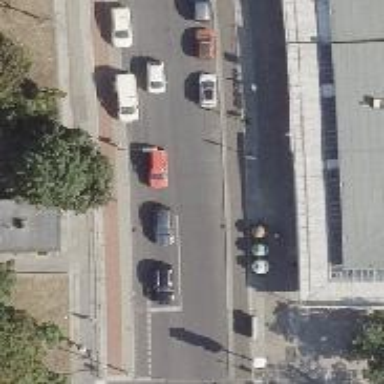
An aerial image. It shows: Taxi stand.